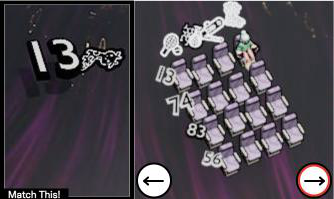
Task: seats
Answer: yes